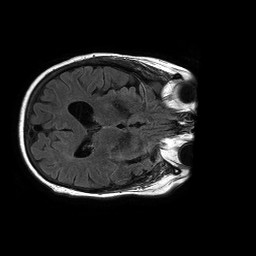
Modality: FLAIR
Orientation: axial
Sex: female
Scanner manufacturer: philips
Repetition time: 11 s
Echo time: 0.125 s